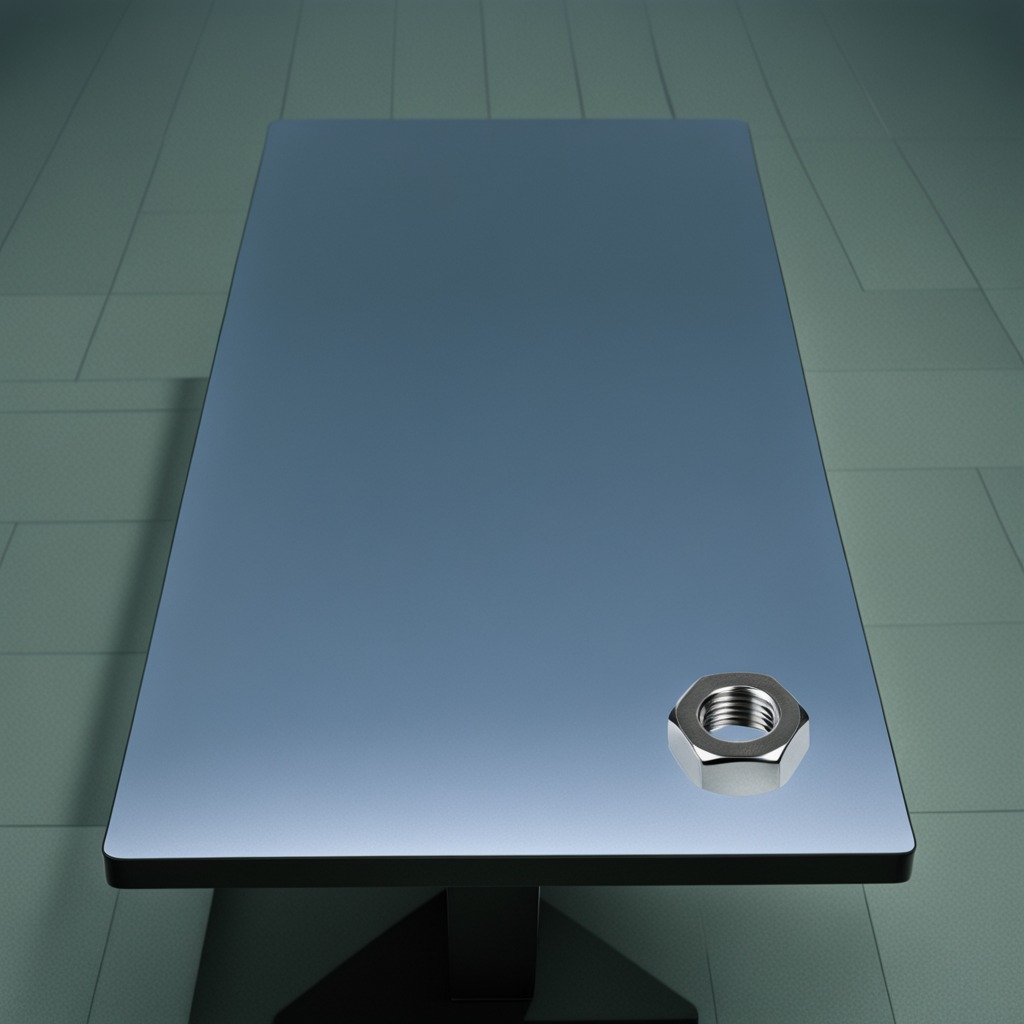
A metal nut is lying on a clean empty table in a railway signal maintenance room lit by harsh overhead fluorescents.